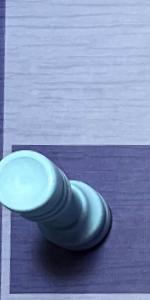
Label: Rook_White